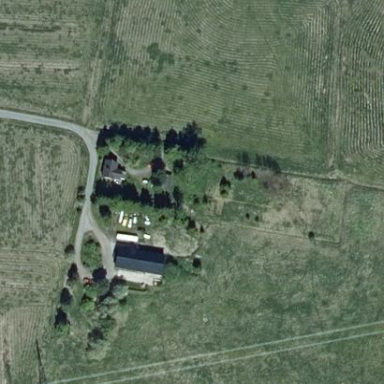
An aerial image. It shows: Farmyard area.